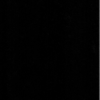
Label: dusty